You are looking at the wavelet scalogram of a bearing's acceleration signal. Classify the bearing condition as one of: normal, inner_race, outer_race, ball.
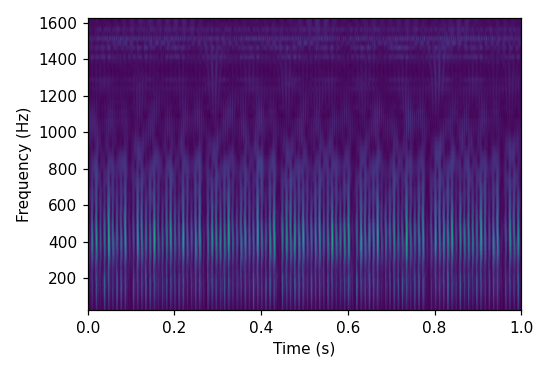
Answer: outer_race